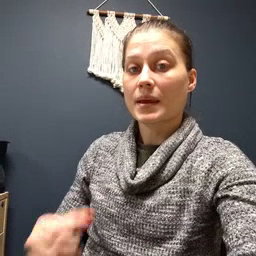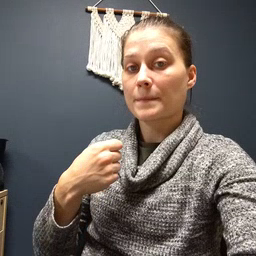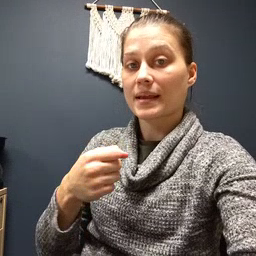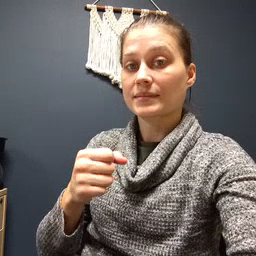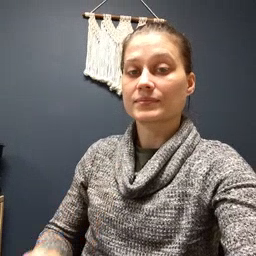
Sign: make